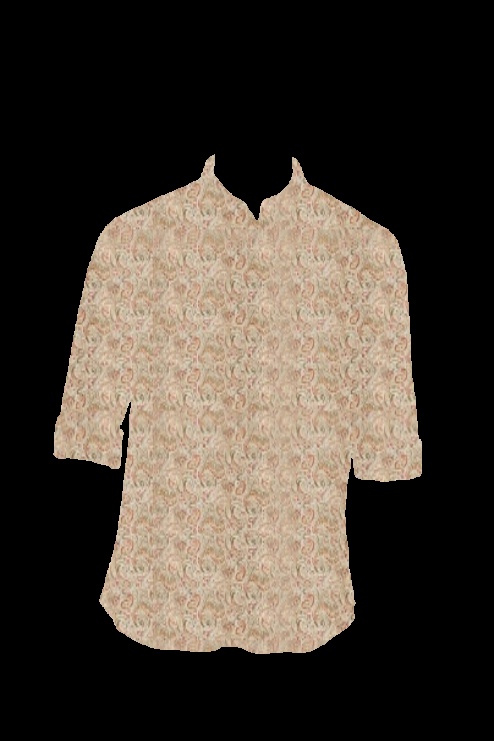
beige multi floral print tee